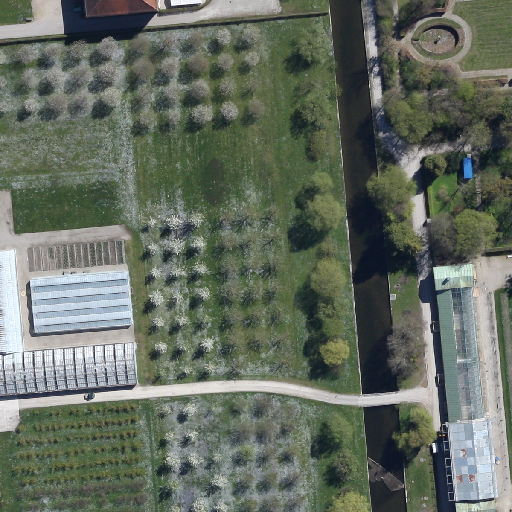
Referring expression: vehicle